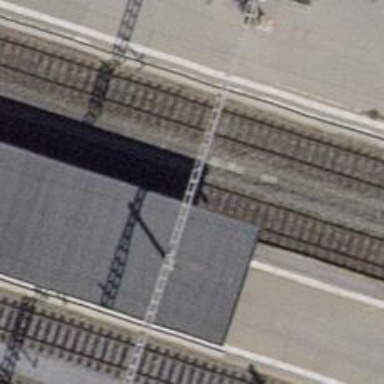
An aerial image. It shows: Solitary milestone along the railway.